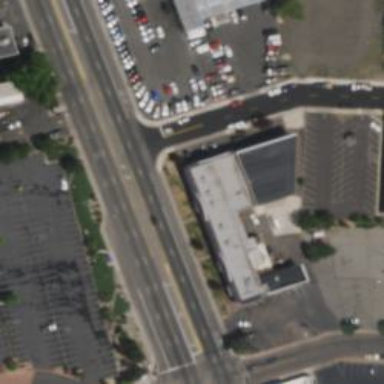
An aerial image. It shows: Primary highway with asphalt surface and separate sidewalk.